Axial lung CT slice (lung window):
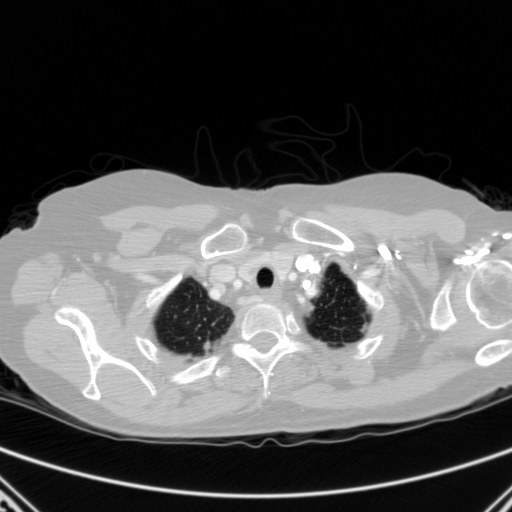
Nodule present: no